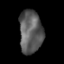
Tissue: lung
Cell type: Epithelial cells
Senescence score: 0.1515
Nuclear area (px): 978
Mean DAPI intensity: 91.873